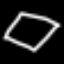
Label: squiggle